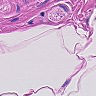
Metastatic tissue present: no